Question: Been trying to get the slider to work as a banner of sorts. It is indeed working, mostly, but I keep bumping heads with this odd bug. The blue background takes the place of about half the image whenever it is moving, this can be due to a transition but also when you slide the image around slowly. See the picture below for more details.

The things I have done to the slider are simple, I've removed the share buttons, lowered both the arrows and the dots and finally I've added the two Icons seen above as circles on a white square. Please help!
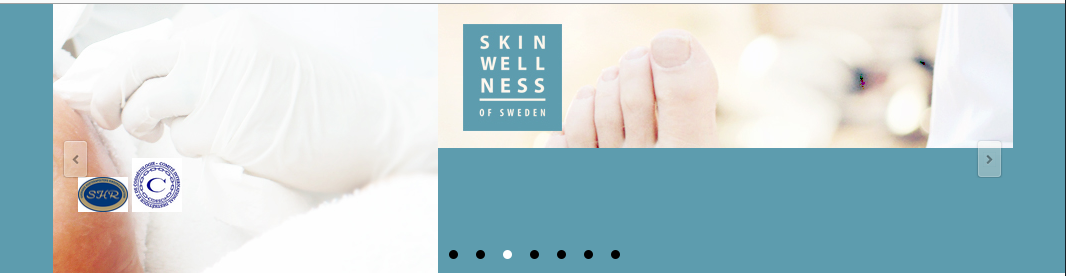
Answer: I solved my problem by using another plugin. Others in my situation might want to try <URL> for another plugin.